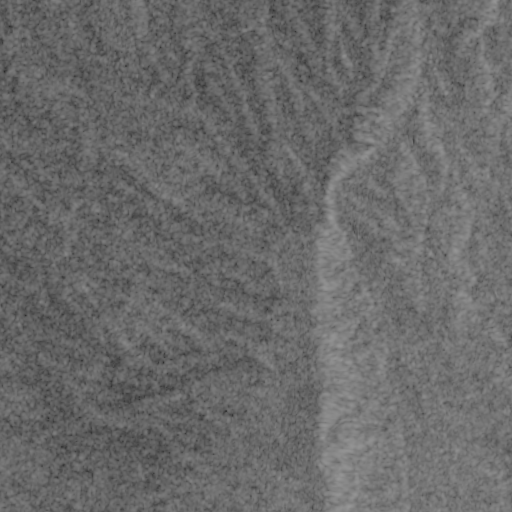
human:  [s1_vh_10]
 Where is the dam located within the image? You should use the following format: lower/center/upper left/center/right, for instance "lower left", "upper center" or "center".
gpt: The dam is located in the lower left of the image.
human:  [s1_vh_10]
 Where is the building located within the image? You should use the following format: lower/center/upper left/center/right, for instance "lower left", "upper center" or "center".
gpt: The building is located in the lower center of the image.
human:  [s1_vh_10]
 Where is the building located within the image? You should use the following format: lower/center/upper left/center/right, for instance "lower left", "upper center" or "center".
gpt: The building is located in the upper right of the image.
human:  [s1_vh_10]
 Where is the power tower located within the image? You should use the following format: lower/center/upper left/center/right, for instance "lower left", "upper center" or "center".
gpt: There is no power tower in the image.

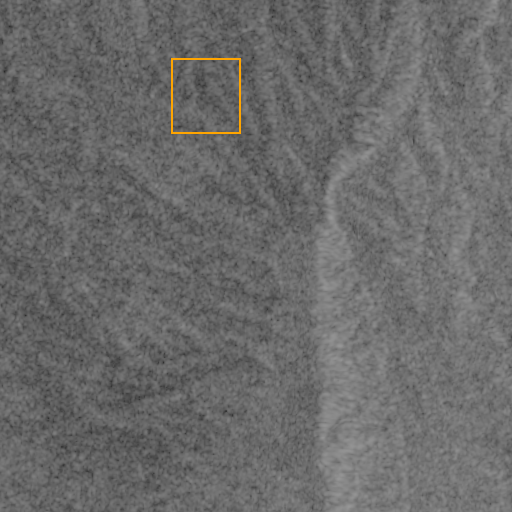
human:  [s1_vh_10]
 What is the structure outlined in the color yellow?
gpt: There is no yellow outline.
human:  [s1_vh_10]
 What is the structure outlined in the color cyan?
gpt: There is no structure outlined in cyan.